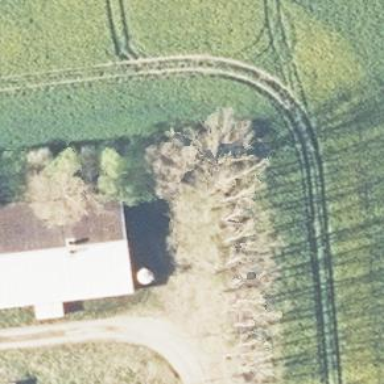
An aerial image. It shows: Row of deciduous broadleaved trees.